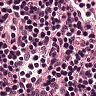
Metastatic tissue present: no